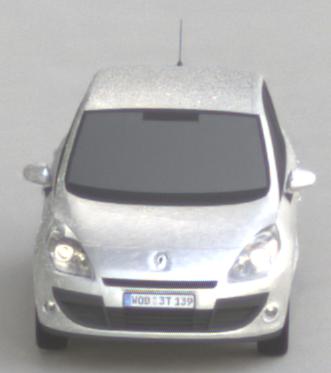
Make: Renault
Model: Scénic 1.6 16V 110
Detailed model: Scénic (III)
Model produced from: 2009/06
Model produced until: 2010/08
Doors: 5
Color: white
Road condition: dry road
Daytime: sunrise or sunset
Contrast: medium contrast